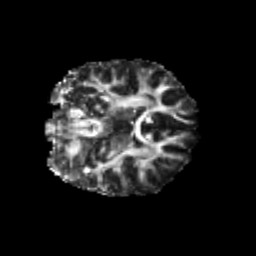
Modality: FA
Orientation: coronal
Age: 19
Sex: male
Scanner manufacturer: siemens
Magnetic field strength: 3 T
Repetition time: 3.5 s
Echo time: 0.104 s